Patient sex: M
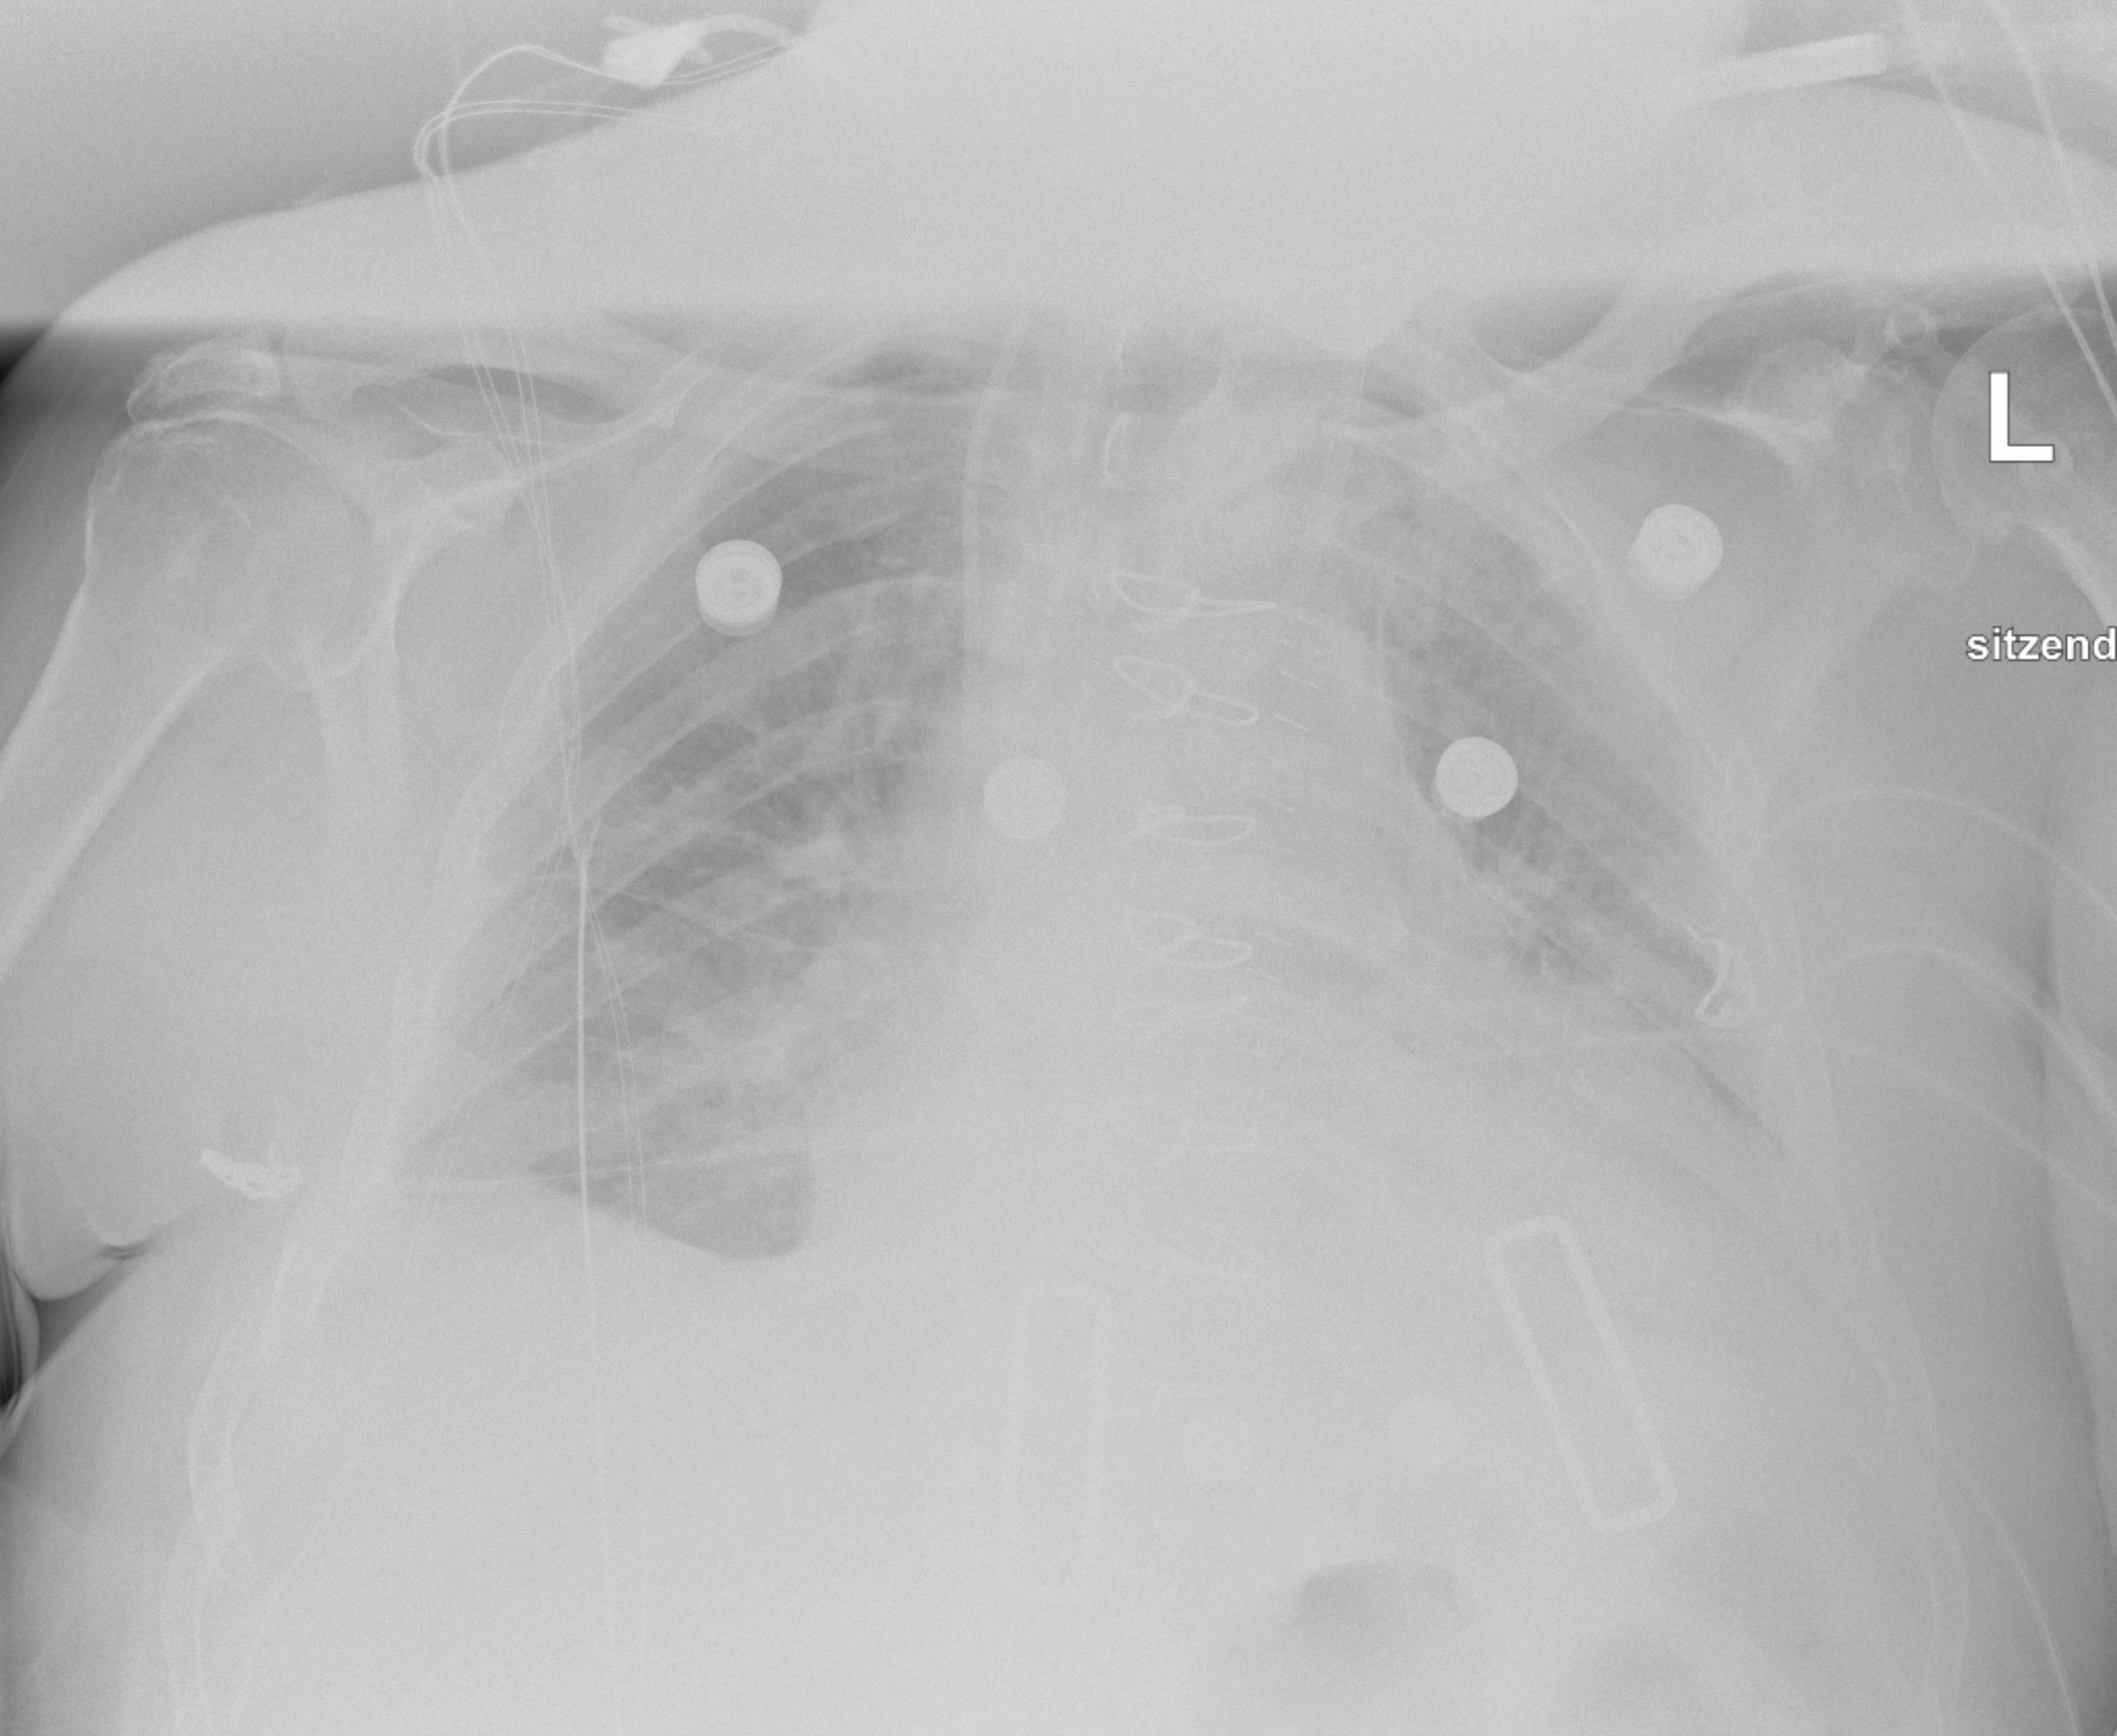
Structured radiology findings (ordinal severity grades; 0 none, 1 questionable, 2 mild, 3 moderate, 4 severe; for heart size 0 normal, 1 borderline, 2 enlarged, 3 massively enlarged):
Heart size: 2
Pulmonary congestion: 2
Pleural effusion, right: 2
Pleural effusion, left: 2
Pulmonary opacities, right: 1
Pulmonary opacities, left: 1
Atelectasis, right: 2
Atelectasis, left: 2